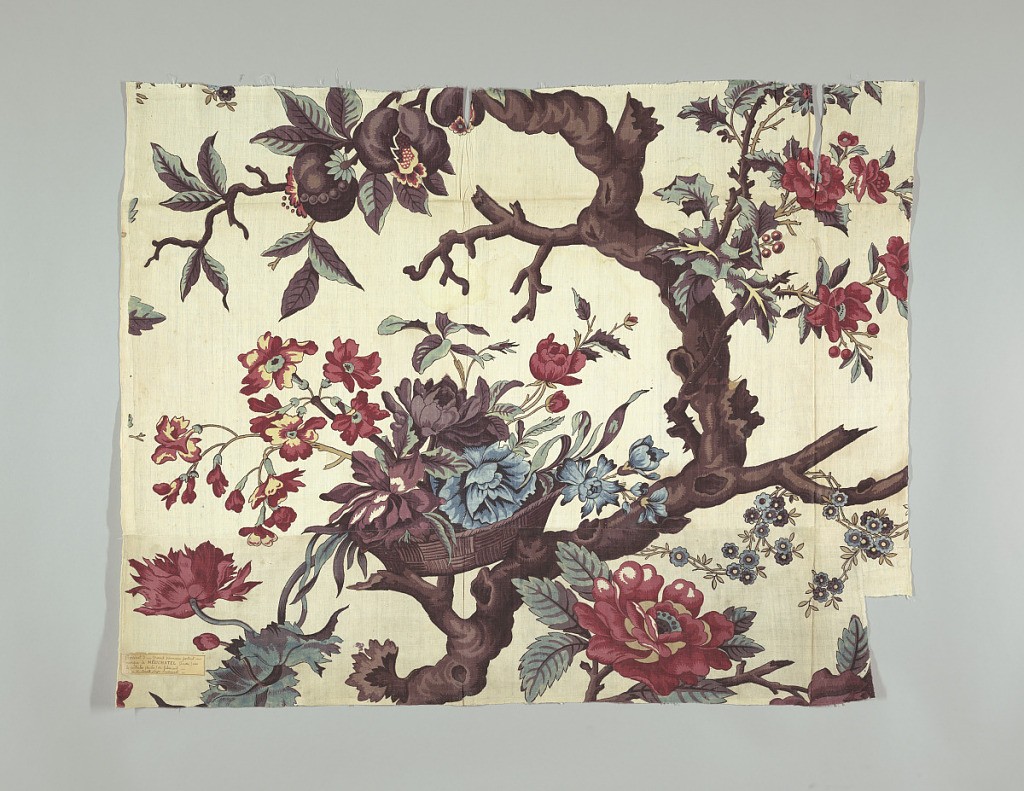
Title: Textile
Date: ca. 1790
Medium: cotton Technique: block printed on plain weave. Three reds, two purples and black printed. Two blues: one printed, one hand applied. Yellow hand applied. Note block marks.
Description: Curving tree trunk with basket of flowers, exotic blossoms and fruit.